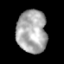
Tissue: lung
Cell type: Epithelial cells
Senescence score: 0.2415
Nuclear area (px): 1266
Mean DAPI intensity: 170.671